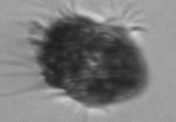
Label: Mesodinium